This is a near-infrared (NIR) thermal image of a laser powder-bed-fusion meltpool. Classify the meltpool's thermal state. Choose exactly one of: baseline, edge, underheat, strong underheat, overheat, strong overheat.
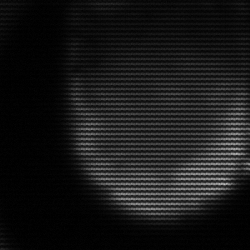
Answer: edge